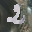
Label: 2